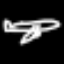
Label: airplane